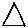
Label: triangle